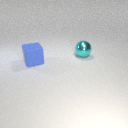
large cyan metal sphere to the right of large blue rubber cube